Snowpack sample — Loveland Pass, Silver Plume, Colorado, USA (2/11/26, 12:00 PM MST)
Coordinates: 39.663, -105.886
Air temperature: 35 °F
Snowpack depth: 82 cm
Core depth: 10 cm
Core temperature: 17.6 °F
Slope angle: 13°, slope face: 12°
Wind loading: high
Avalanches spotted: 1
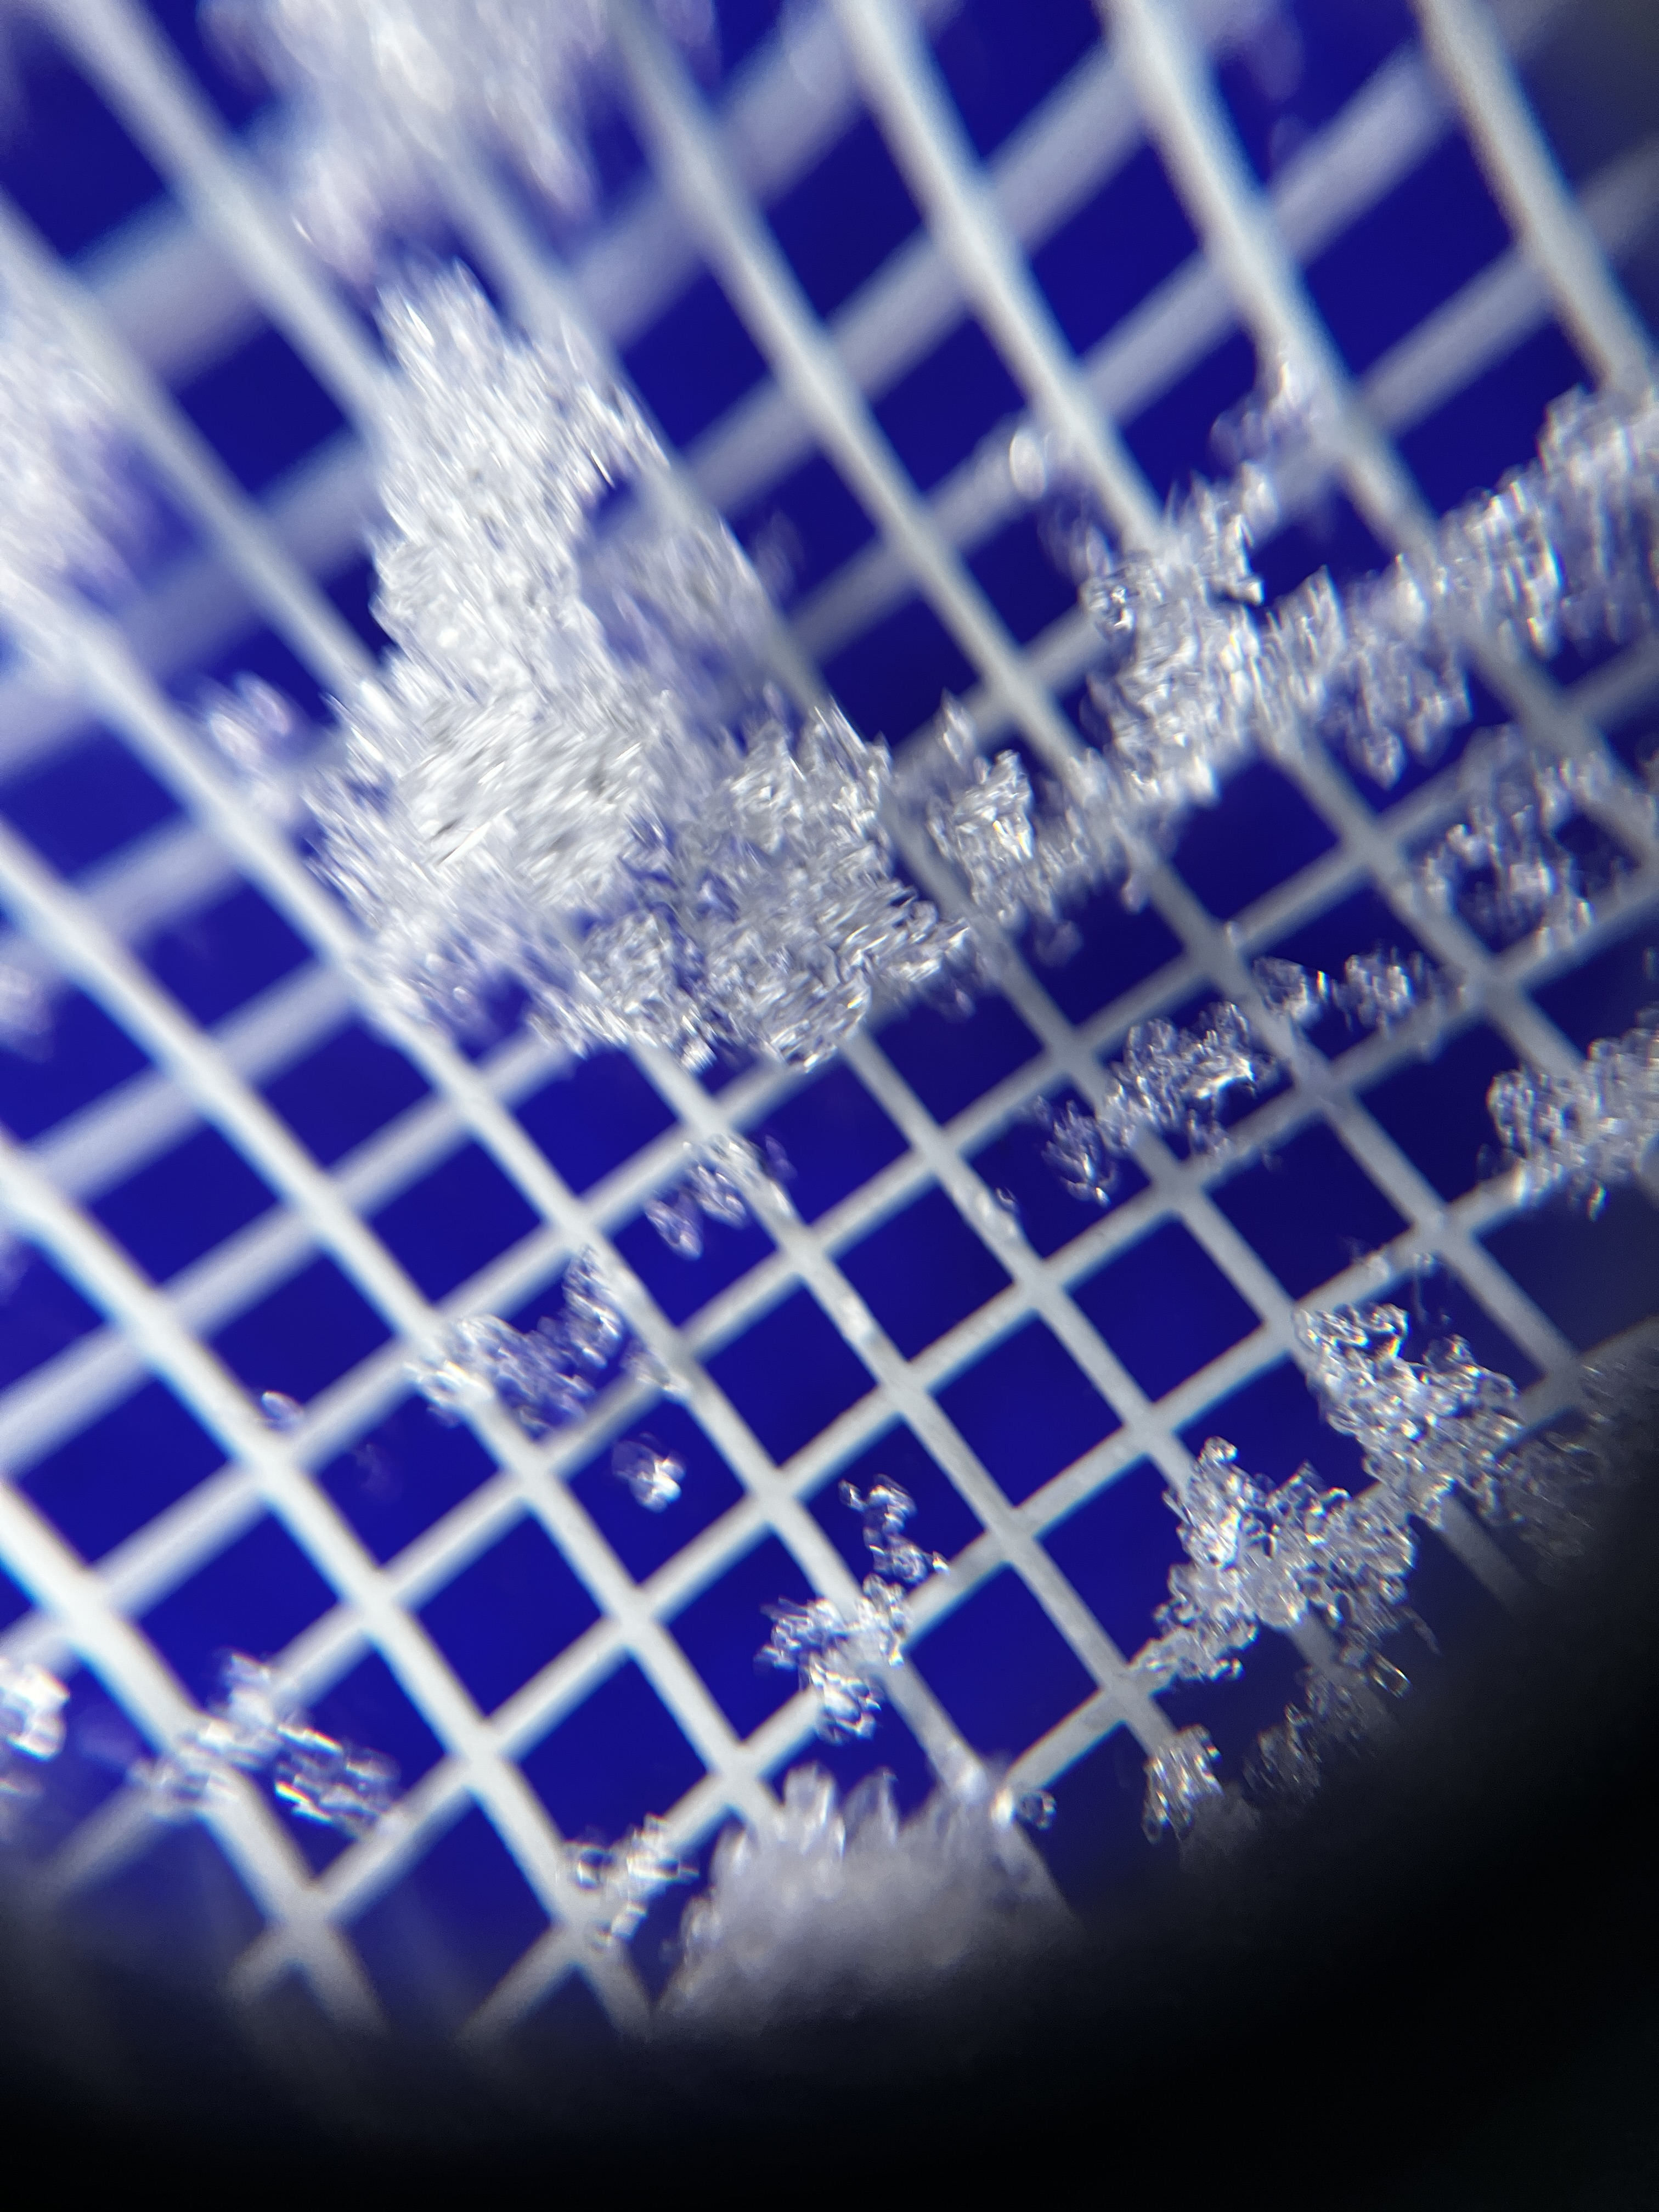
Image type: magnified_profile
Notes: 1 small avalanche spotted on the north side of the bowl, lots of wind loading